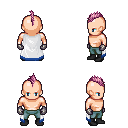
a pixel art fantasy rpg character, male body template, human, light skin, white trimmed cape, teal pants, pink mohawk hairstyle, metal gloves, black shoes, four views (front, back, left, right), 2x2 character sprite sheet, small pixel art, hard edges, no anti-aliasing